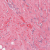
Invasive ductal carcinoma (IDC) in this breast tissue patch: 0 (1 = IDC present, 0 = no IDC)